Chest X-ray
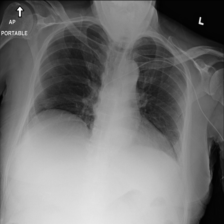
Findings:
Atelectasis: negative
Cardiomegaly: negative
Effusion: negative
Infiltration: negative
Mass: negative
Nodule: negative
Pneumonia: negative
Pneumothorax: negative
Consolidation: negative
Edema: negative
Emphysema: negative
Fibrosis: negative
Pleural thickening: negative
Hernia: negative